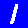
Digit: 1